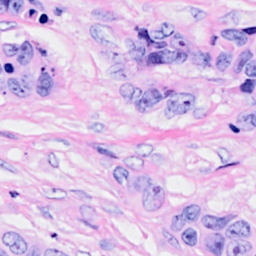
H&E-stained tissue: Breast